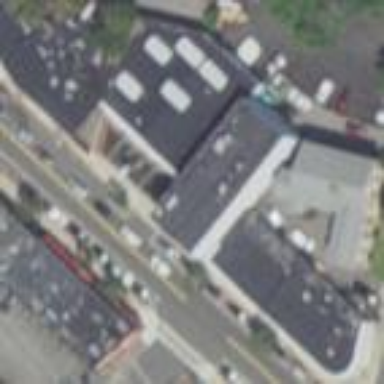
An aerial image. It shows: Retail building.